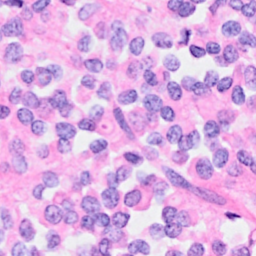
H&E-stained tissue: Breast